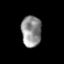
Tissue: prostate
Cell type: T cells
Senescence score: 0.3584
Nuclear area (px): 615
Mean DAPI intensity: 142.563